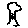
Label: tree